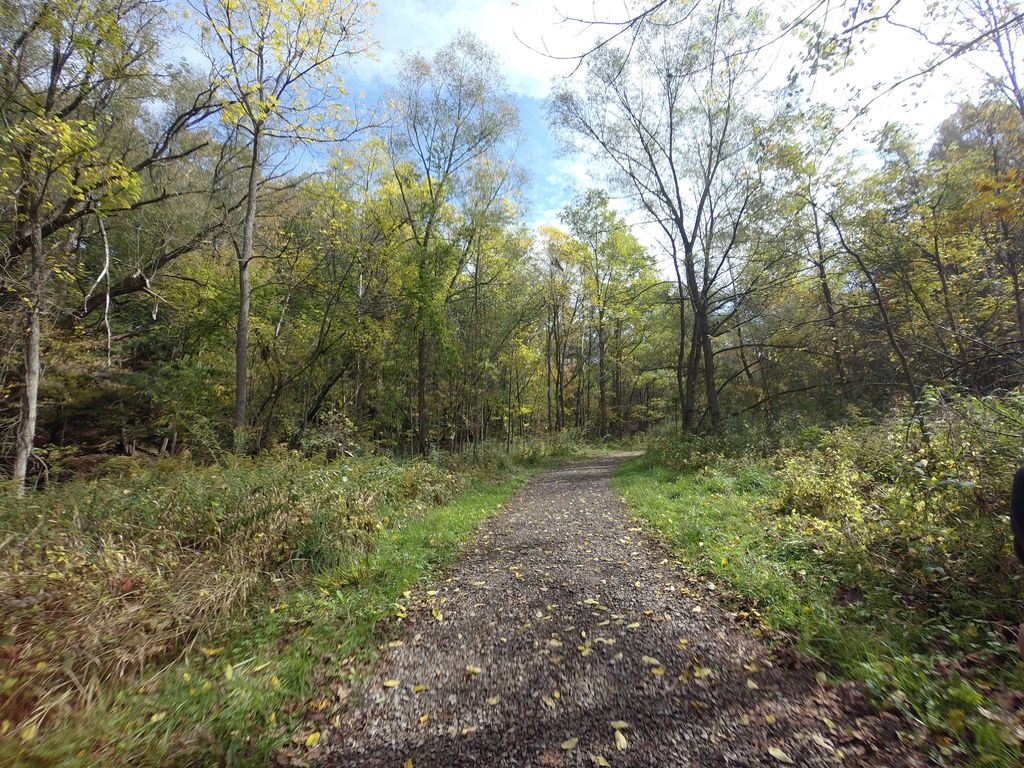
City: hamilton